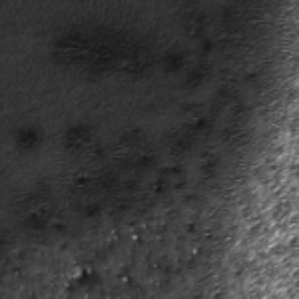
Label: frost